Question: I have exported excel table like that

but i need another format like that:
00008BN07 item1 subitem1 2,000 6 872,320
00008LN02A item2 subitem1 2,000 10 099,340
.....
020876071 item5 subitem1 1,000 294,260
020876071 item5 subitem2 2,000 294,260
020876071 item5 subitem3 3,000 294,260
How I can reformat first table to second view? Mbe some simple vba script?
Thanks!
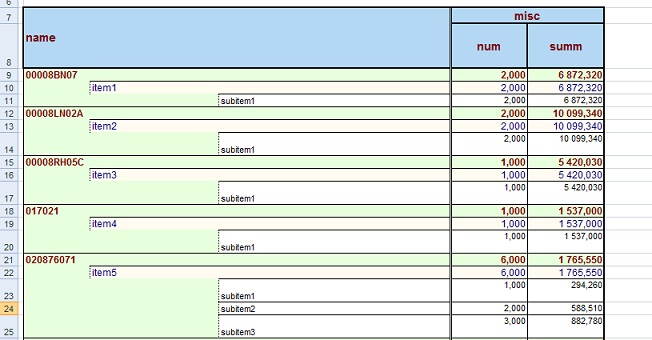
Answer: If the columns are A, B, and C, for name, item, and subitem respectively, try this code.
It makes not claims to try to be optimized.
When it has run, sort on column C, and delete all the junk that does not contain "SubItem" in column C.
'''
Sub FillTable()
Dim lRowCurr As Long
Dim lRowColA As Long
Dim lRowColB As Long
lRowCurr = Cells(Rows.Count, 3).End(xlUp).Row
Do
If InStr(1, Cells(lRowCurr, 3), "subitem") Then
lRowColA = Cells(lRowCurr, 1).End(xlUp).Row
lRowColB = Cells(lRowColA, 2).End(xlDown).Row
Cells(lRowCurr, 1) = Cells(lRowColA, 1)
Cells(lRowCurr, 2) = Cells(lRowColB, 2)
End If
lRowCurr = lRowCurr - 1
Loop While lRowCurr > 0
End Sub
'''